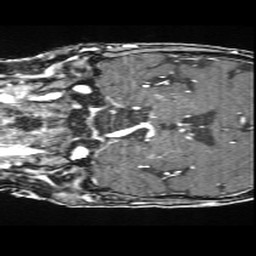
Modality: angio
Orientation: coronal
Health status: ill
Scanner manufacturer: siemens
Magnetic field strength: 3 T
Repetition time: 0.022 s
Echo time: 0.0036 s